Aerial crown-view tile of a tropical tree (Barro Colorado Island, Panama), acquired 20241112:
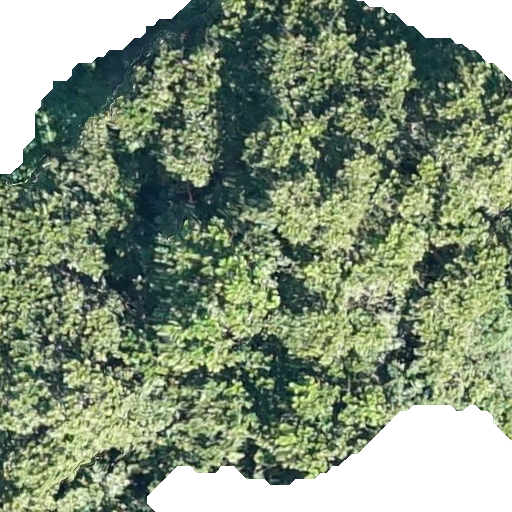
Species: Anacardium excelsum
GBIF accepted scientific name: Anacardium excelsum
Crown area: 411.754 m²